Question: I integrate sonar into hudson, but when I build a project using hudson, an error occured
log:
does anyone know how to avoid this error?
thanks in advance~
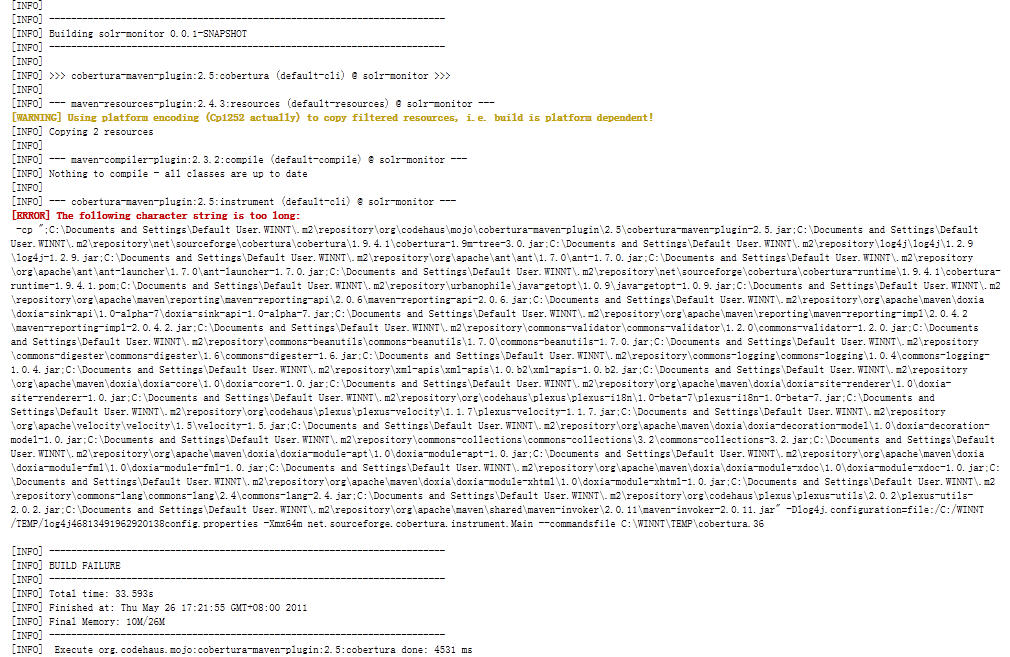
Answer: You have to change the location of you locale maven repository into a different location like c:.m2\ instead c:\Document Settgins etc........This can be done by changing the <URL> file.
You have reached the limit in Windows...